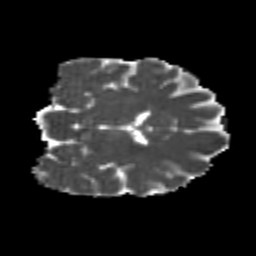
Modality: MD
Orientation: coronal
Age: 25
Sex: female
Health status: healthy
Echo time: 0.074 s